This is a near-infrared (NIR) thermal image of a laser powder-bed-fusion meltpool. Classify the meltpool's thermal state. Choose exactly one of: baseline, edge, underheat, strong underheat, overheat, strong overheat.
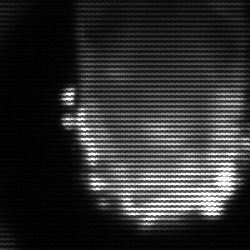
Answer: baseline